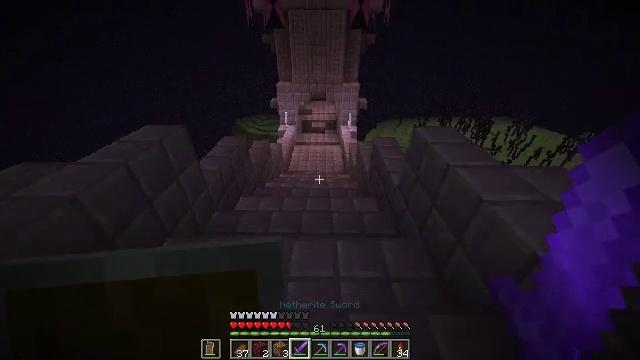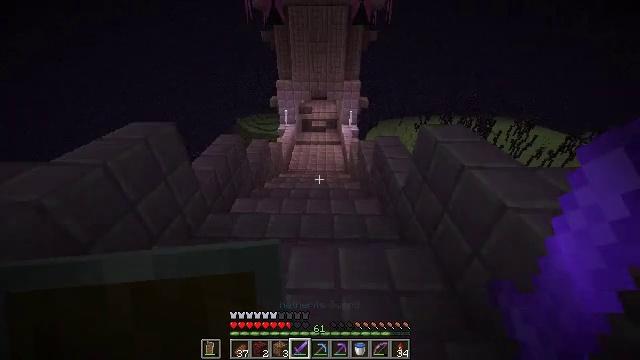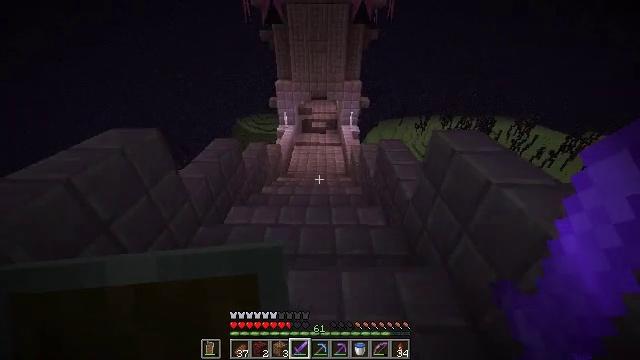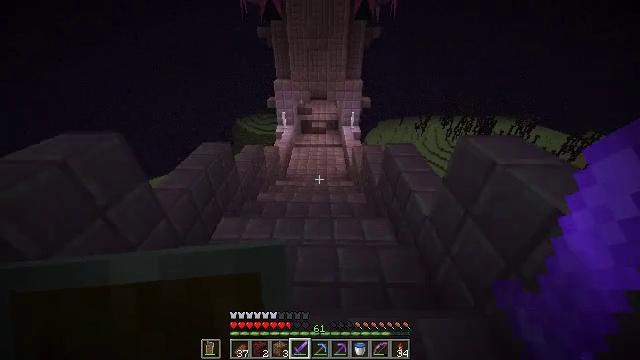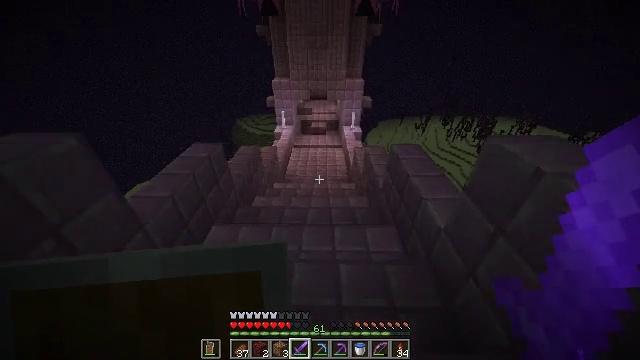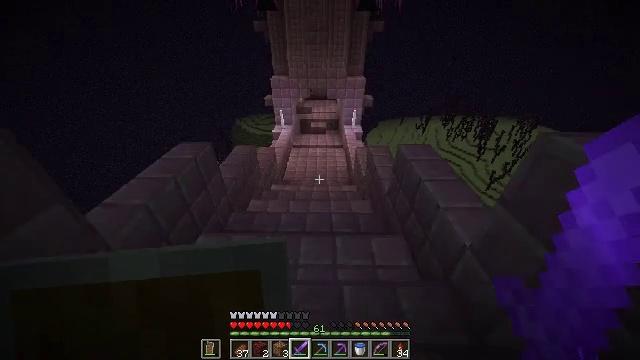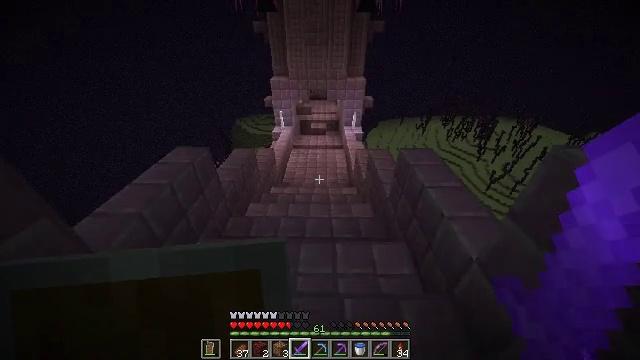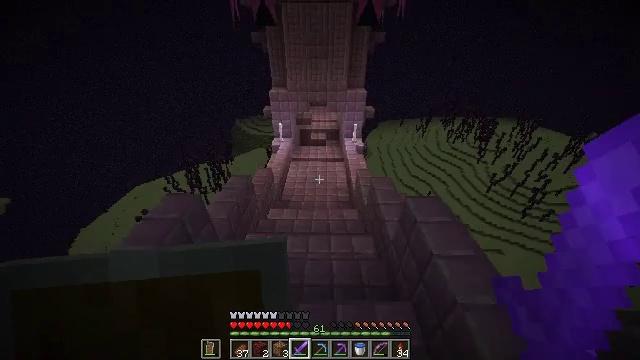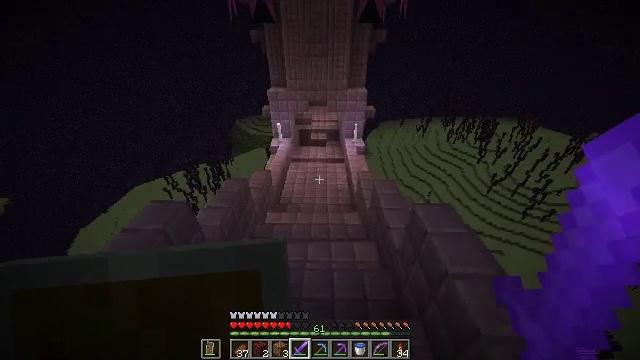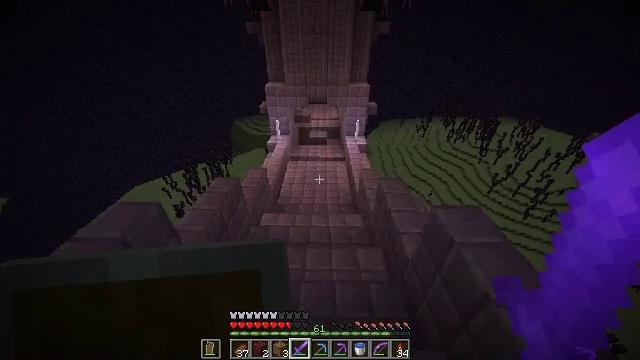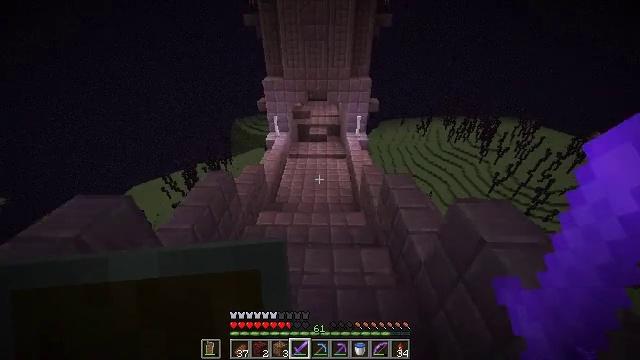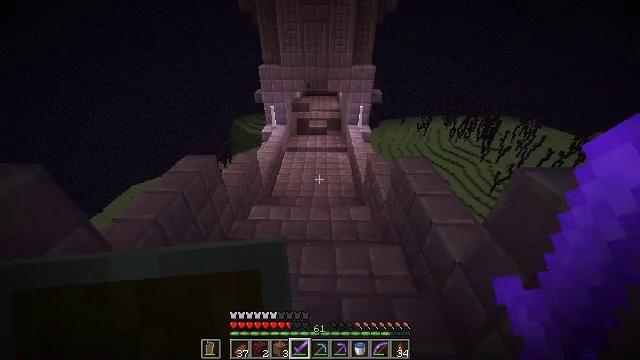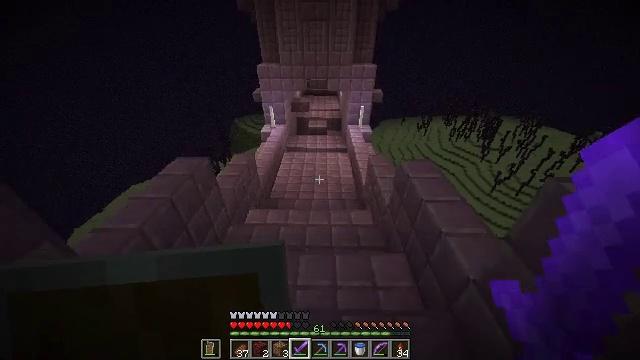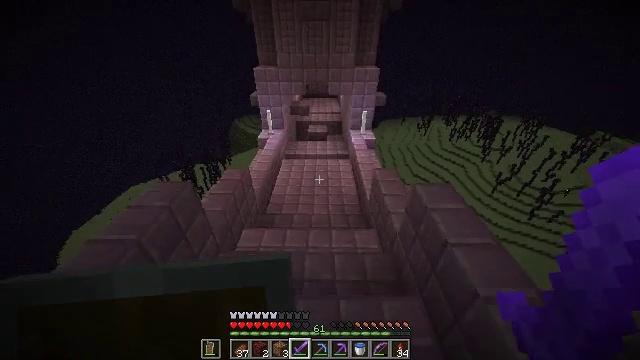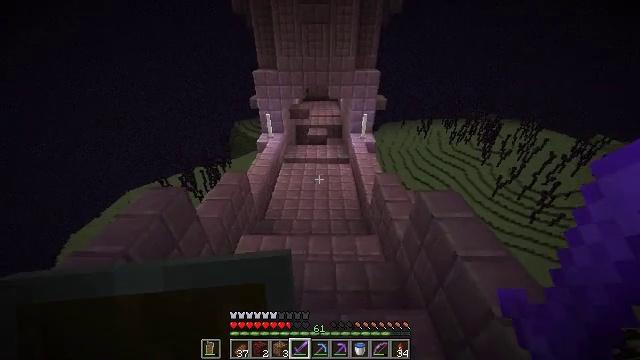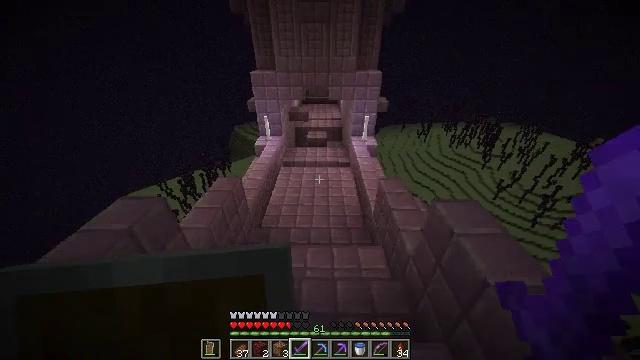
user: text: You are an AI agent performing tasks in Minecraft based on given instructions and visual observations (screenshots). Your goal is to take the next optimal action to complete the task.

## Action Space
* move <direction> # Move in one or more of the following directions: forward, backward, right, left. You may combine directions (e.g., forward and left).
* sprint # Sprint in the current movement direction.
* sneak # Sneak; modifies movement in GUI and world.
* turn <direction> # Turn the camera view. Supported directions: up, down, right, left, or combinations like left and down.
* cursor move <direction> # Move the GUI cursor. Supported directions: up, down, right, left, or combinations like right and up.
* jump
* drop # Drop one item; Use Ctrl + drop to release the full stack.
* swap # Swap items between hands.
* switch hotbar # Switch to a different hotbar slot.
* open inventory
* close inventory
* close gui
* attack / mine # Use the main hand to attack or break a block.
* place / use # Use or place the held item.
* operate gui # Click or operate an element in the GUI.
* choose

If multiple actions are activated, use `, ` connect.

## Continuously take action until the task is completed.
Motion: motion action
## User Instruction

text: Break the end rod from its place.
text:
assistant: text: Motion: move forward
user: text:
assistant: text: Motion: move forward
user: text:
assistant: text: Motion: move forward
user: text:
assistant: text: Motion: move forward
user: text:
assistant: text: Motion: move forward
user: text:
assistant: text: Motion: move forward
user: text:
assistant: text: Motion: move forward
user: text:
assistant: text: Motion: move forward
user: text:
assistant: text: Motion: move forward
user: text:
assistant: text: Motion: move forward
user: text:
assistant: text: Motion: move forward
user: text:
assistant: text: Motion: move forward
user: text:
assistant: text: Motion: move forward
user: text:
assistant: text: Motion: move forward
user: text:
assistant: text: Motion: move forward
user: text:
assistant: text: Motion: move forward
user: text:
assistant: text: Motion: move forward
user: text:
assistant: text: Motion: move forward
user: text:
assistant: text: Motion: move forward, turn up
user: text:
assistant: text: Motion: move forward
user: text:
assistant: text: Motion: move forward
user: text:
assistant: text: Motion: move forward
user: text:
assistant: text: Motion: move forward
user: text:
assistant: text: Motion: move forward
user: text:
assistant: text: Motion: move forward
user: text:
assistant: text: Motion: move forward
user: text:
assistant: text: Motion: move forward
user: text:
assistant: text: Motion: move forward
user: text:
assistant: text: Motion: move forward, turn up
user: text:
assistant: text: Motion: move forward